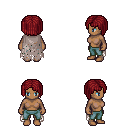
a pixel art fantasy rpg character, female body template, human, dark skin, gray tattered cape, teal pants, brunette pageboy hairstyle, four views (front, back, left, right), 2x2 character sprite sheet, small pixel art, hard edges, no anti-aliasing